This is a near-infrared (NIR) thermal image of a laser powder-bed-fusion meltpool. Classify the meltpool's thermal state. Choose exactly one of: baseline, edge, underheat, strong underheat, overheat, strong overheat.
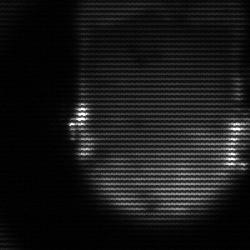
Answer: baseline